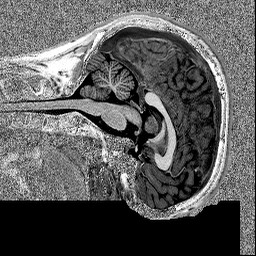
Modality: MP2RAGE
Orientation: sagittal
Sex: male